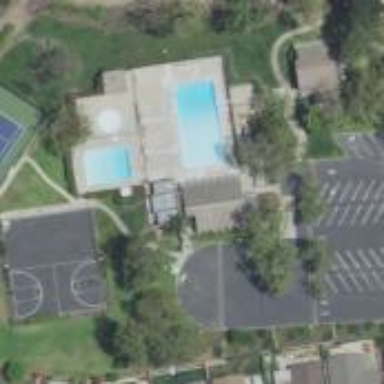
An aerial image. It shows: Sports centre dedicated to swimming activities.